Current action and preconditions to check: trajectory_clear

Your task: For each precondition in the list above, predict whether it will hold at this action.

Consider the current scene as observed from the mobile robot's camera, and analyze the predicted future states of all dynamic agents (e.g., people, animals, vehicles, or any moving entities) within the NEXT SECOND.

IMPORTANT: Only answer "very likely" if you are absolutely certain—based on strong, clear evidence—that a dynamic agent will violate the precondition in the predicted future state. Do NOT answer "very likely" for unlikely, ambiguous, or low-probability risks.

Ask yourself for each precondition: Is there a high probability, with clear and convincing evidence, that the predicted future states of any dynamic agent will interfere with the predicted future state of the currently executing action within the NEXT SECOND, causing that precondition to fail?

Assess the risk level based on these predictions. Use "likely" or "very likely" if motions create a clear risk of interference.

Use "neutral" or "improbable" if agents are nearby but their predicted paths are clearly diverging or non-conflicting.

Failure Risk Categories: "very improbable", "improbable", "neutral", "likely", "very likely"

Answer Format: Output ONLY the probability_of_failure value from these categories: "very improbable", "improbable", "neutral", "likely", "very likely"

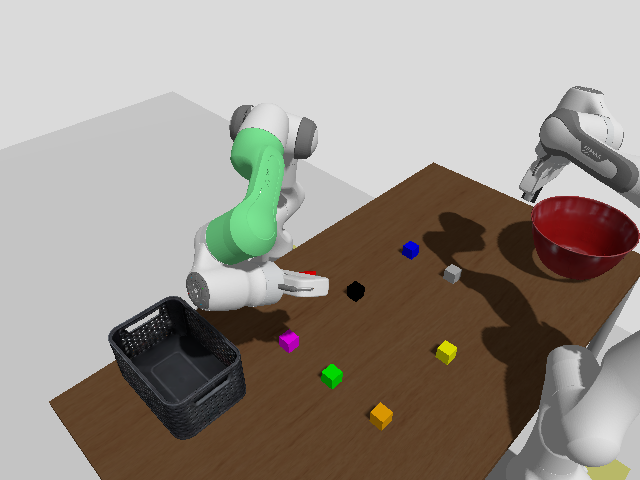

Answer: very improbable